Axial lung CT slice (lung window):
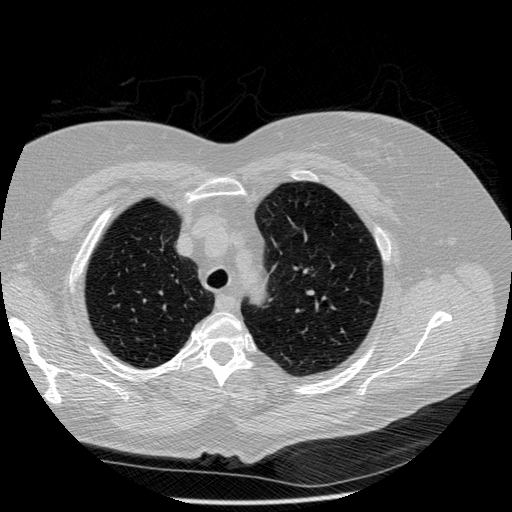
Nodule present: no